Question: I have this simple grid:
'''
body { margin: 0; }
.grid {
-ms-grid-columns: 200px auto;
-ms-grid-rows: 54px 53px auto;
display: grid;
height: 100vh;
grid-template-areas:
"header header"
"navbar navbar"
"sidebar content";
grid-template-columns: 200px auto;
grid-template-rows: 54px 53px auto;
}
.header {
grid-area: header;
-ms-grid-column: 1;
-ms-grid-row: 1;
-ms-grid-column-span: 2;
background-color: orange;
}
.navbar {
grid-area: navbar;
-ms-grid-column: 1;
-ms-grid-row: 2;
-ms-grid-column-span: 2;
background-color: lightgreen;
}
.sidebar {
grid-area: sidebar;
-ms-grid-column: 1;
-ms-grid-row: 3;
background-color: #eee;
}
.content {
grid-area: content;
-ms-grid-column: 2;
-ms-grid-row: 3;
background-color: yellow;
}
'''
'''
<div class="grid">
<div class="header">header</div>
<div class="navbar">navbar</div>
<div class="sidebar">sidebar</div>
<div class="content">content</div>
</div>
'''
I have tried to add the old Microsoft-specific CSS '-ms-grid'-prefixed grid properties accordingly so it is supposed to work in IE 11 as well. What I get instead is this:

Here's the IE11-debug codepen: <URL>
Here's the full codepen for other browsers: <URL>
Does anyone see what I'm missing to make this simple grid work in IE 11?
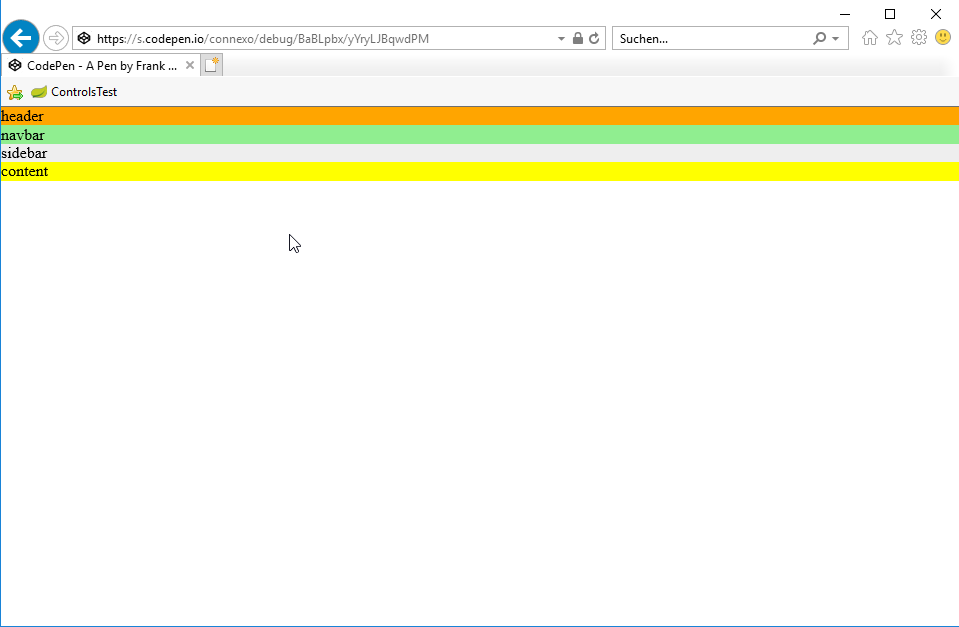
Answer: Okay, I was able to solve the problem.
1. display: -ms-grid; was missing on the grid-container. Props go to @Michael_B for spotting this crucial mistake.
2. By the looks of it auto for column/row-definitions seems to be unsupported/interpreted differently on IE 11. I simply replaced it with 1fr.
'''
body { margin: 0; }
.grid {
-ms-grid-columns: 200px 1fr;
-ms-grid-rows: 54px 53px 1fr;
display: grid;
display: -ms-grid;
height: 100vh;
grid-template-areas:
"header header"
"navbar navbar"
"sidebar content";
grid-template-columns: 200px auto;
grid-template-rows: 54px 53px auto;
}
.header {
grid-area: header;
-ms-grid-column: 1;
-ms-grid-row: 1;
-ms-grid-column-span: 2;
background-color: orange;
}
.navbar {
grid-area: navbar;
-ms-grid-column: 1;
-ms-grid-row: 2;
-ms-grid-column-span: 2;
background-color: lightgreen;
}
.sidebar {
grid-area: sidebar;
-ms-grid-column: 1;
-ms-grid-row: 3;
background-color: #eee;
}
.content {
grid-area: content;
-ms-grid-column: 2;
-ms-grid-row: 3;
background-color: yellow;
}
'''
'''
<div class="grid">
<div class="header">header</div>
<div class="navbar">navbar</div>
<div class="sidebar">sidebar</div>
<div class="content">content</div>
</div>
'''